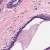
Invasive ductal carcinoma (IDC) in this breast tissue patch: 0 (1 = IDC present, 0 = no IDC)